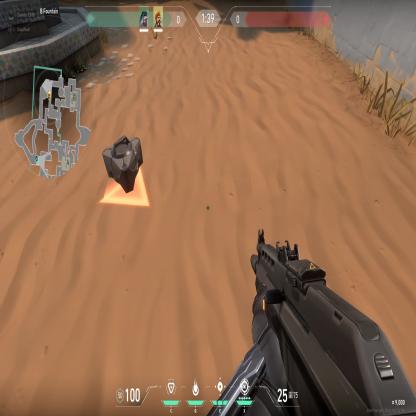
Label: dropped spike